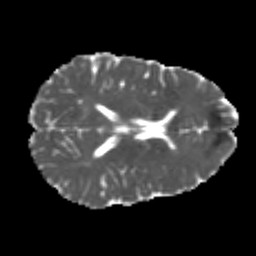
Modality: MD
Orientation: axial
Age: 24
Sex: male
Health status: healthy
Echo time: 0.074 s